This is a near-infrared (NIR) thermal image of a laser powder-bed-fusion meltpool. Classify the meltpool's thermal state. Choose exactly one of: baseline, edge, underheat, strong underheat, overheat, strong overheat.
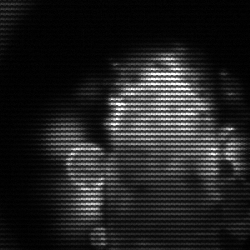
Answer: strong underheat